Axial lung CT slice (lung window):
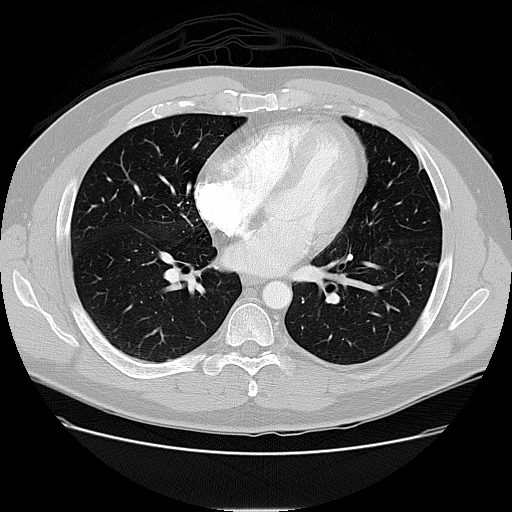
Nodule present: no